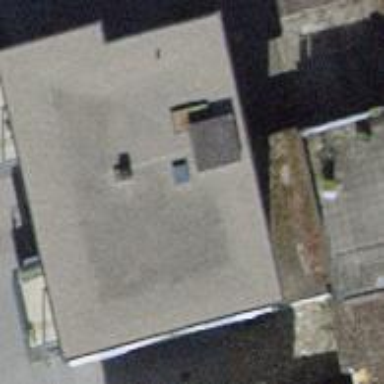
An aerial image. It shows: Flat-roofed apartment building.